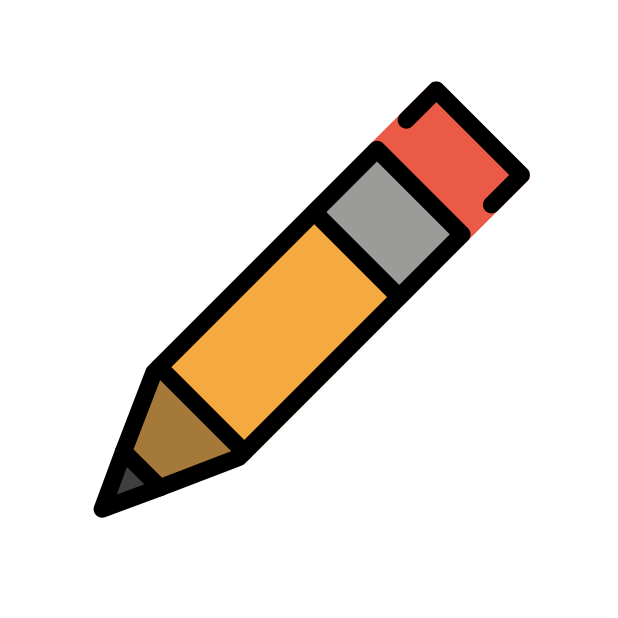
pencil